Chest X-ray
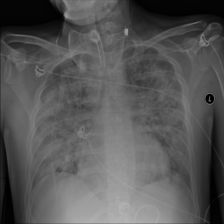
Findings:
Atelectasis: negative
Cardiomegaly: negative
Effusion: negative
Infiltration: positive
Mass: negative
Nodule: negative
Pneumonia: positive
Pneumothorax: negative
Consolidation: negative
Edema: positive
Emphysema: negative
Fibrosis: negative
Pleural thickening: negative
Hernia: negative